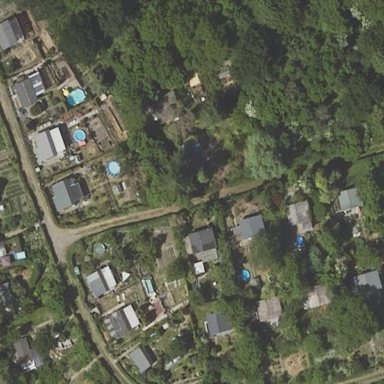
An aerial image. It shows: Fence surrounding allotments.